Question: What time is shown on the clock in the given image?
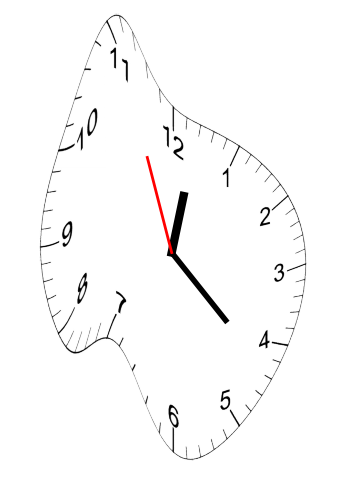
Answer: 12:21:56